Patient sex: M
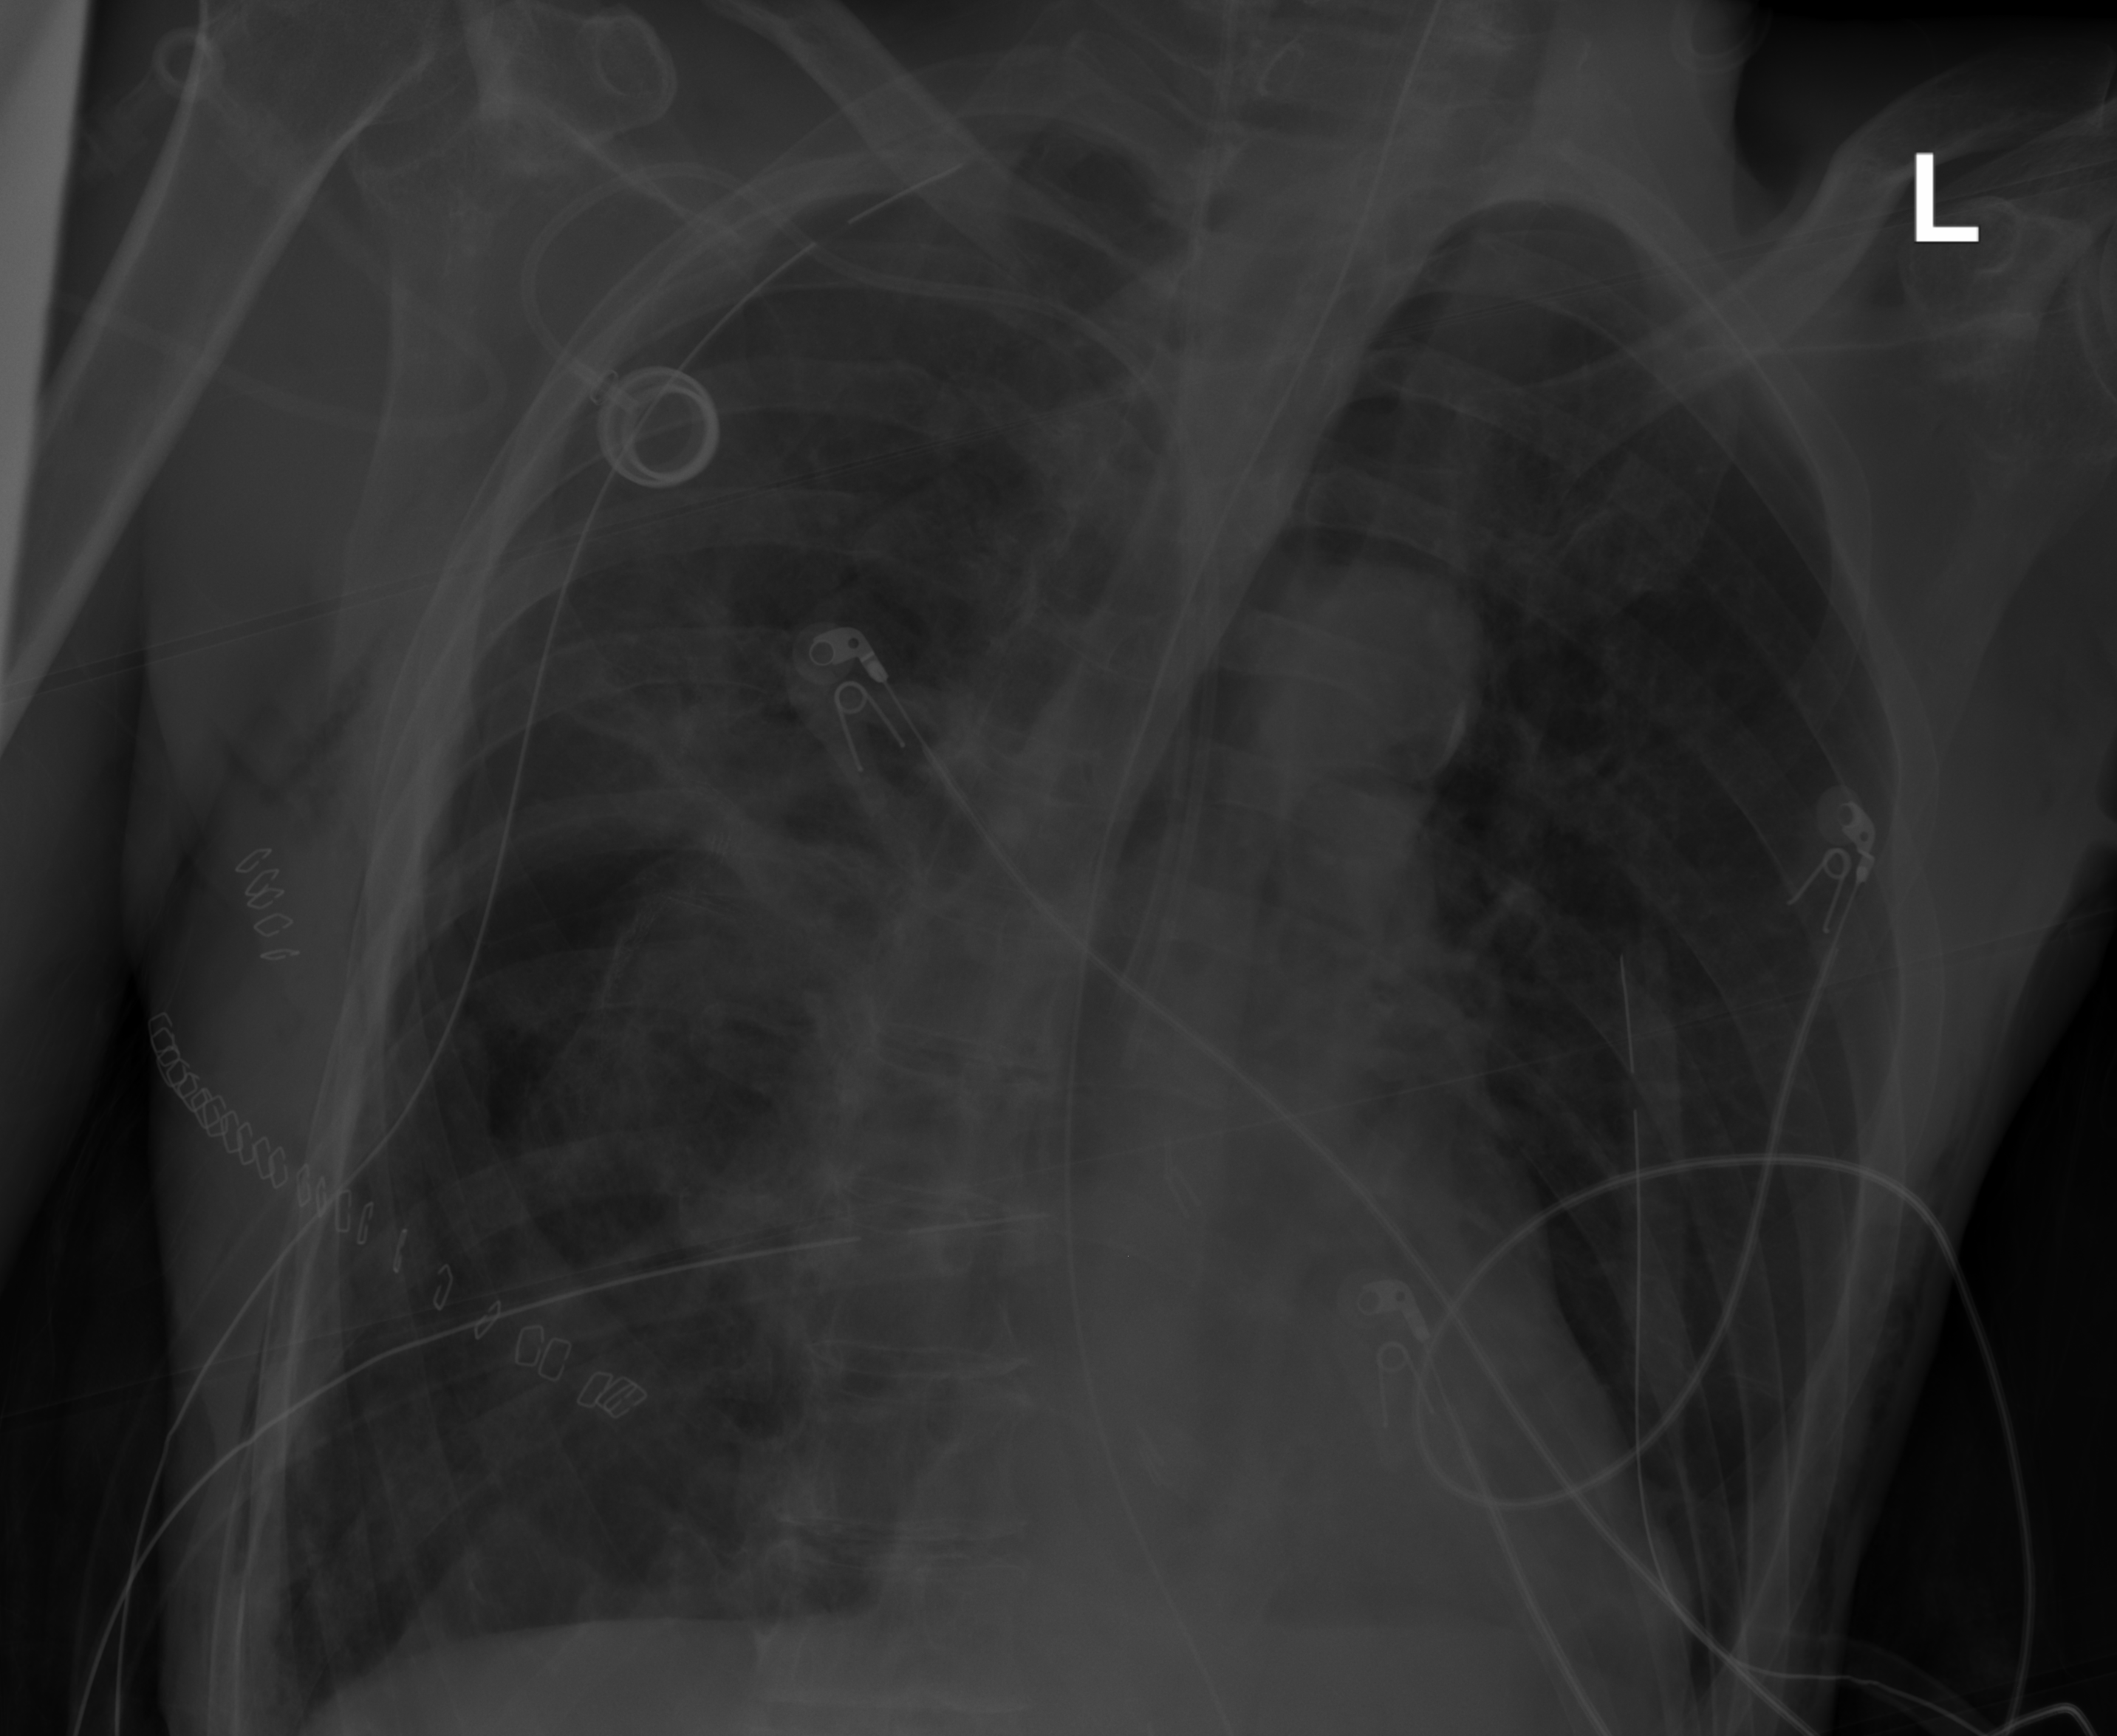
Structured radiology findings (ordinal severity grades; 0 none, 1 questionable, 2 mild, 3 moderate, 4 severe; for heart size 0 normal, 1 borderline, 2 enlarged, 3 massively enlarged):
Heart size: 0
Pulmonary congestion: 0
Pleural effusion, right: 0
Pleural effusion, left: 0
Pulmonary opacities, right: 2
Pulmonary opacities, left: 0
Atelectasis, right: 3
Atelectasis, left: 0